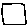
Label: square